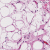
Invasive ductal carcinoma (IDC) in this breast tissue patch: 0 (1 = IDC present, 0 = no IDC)